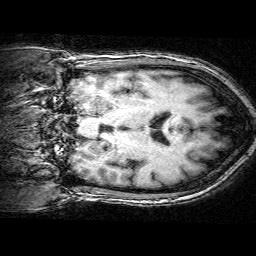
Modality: T1w
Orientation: coronal
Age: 55
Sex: male
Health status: ill
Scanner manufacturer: siemens
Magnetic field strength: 3 T
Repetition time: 0.0025 s
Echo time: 0.00336 s